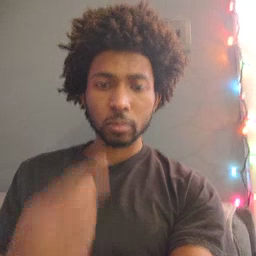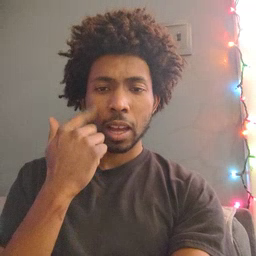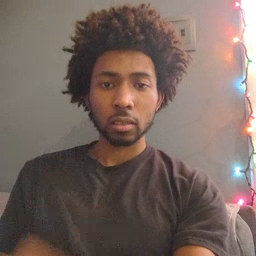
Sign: cry